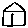
Label: house